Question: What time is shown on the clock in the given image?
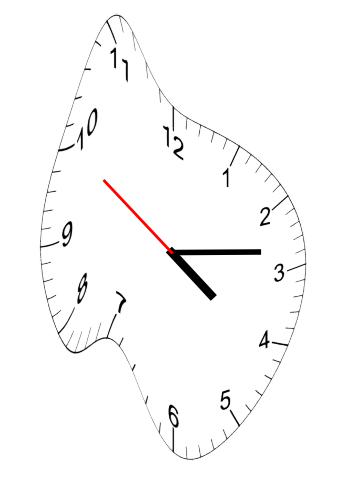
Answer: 04:13:50